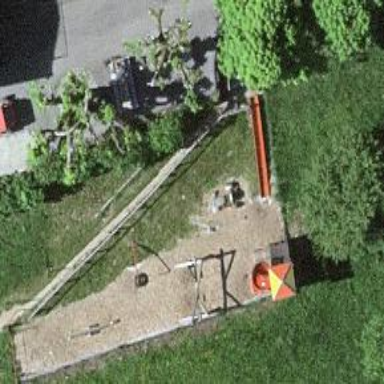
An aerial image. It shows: Playground structure with tractor theme.